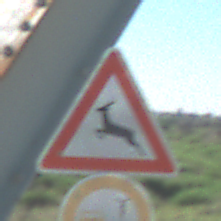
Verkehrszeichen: WildwechselRechts
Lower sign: VerbotUeberholenEinspurigeFahrzeuge
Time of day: MorningAfternoon
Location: Outdoor (Special)
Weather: Clear
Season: NotSpecified
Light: Natural